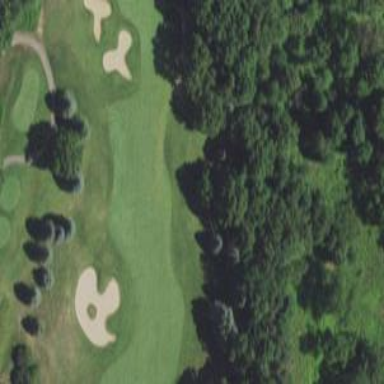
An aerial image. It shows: Golf hole.